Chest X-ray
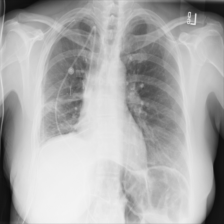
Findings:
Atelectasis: negative
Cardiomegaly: negative
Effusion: negative
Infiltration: negative
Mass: negative
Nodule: negative
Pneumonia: negative
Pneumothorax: negative
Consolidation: negative
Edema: negative
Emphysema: negative
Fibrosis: negative
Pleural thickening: negative
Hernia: negative